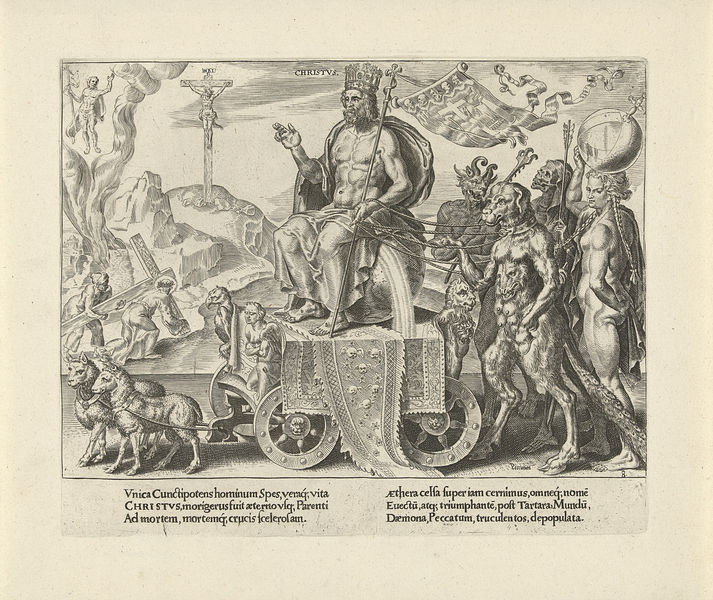
Titel: Triomf van Christus
Künstler: Dirck Volckertsz Coornhert
Standort: Amsterdam
Institution: Rijksmuseum
Schlagwörter: bart, krone, karren, räder, wagen, könig, muskeln, lamm, kreuz, druck, radierung, text, christus, stigmata, wundmale, fabelwesen, lämmer, dämonen, kreuzweg